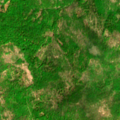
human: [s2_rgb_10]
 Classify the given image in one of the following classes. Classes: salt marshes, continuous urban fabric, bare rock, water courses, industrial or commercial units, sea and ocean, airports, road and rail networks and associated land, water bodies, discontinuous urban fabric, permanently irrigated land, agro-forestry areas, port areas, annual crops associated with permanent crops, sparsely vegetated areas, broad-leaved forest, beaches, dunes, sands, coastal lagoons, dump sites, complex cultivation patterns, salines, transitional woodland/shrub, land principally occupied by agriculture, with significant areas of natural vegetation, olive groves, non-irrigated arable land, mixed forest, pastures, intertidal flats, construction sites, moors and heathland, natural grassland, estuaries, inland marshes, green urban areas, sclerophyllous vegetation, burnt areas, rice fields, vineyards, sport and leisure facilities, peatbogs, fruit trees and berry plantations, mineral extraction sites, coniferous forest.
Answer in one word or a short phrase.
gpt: land principally occupied by agriculture, with significant areas of natural vegetation, broad-leaved forest, transitional woodland/shrub